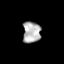
Tissue: skin
Cell type: Others
Senescence score: 0.2701
Nuclear area (px): 374
Mean DAPI intensity: 176.837